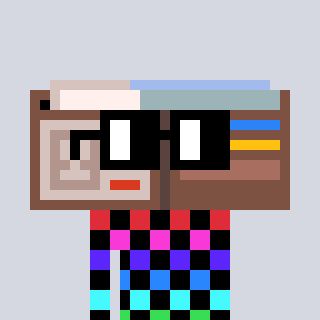
a pixel art character with square black glasses, a wallet-shaped head and a yellow-colored body on a cool background